Chest X-ray. View position: PA
Patient age: 30
Patient sex: F
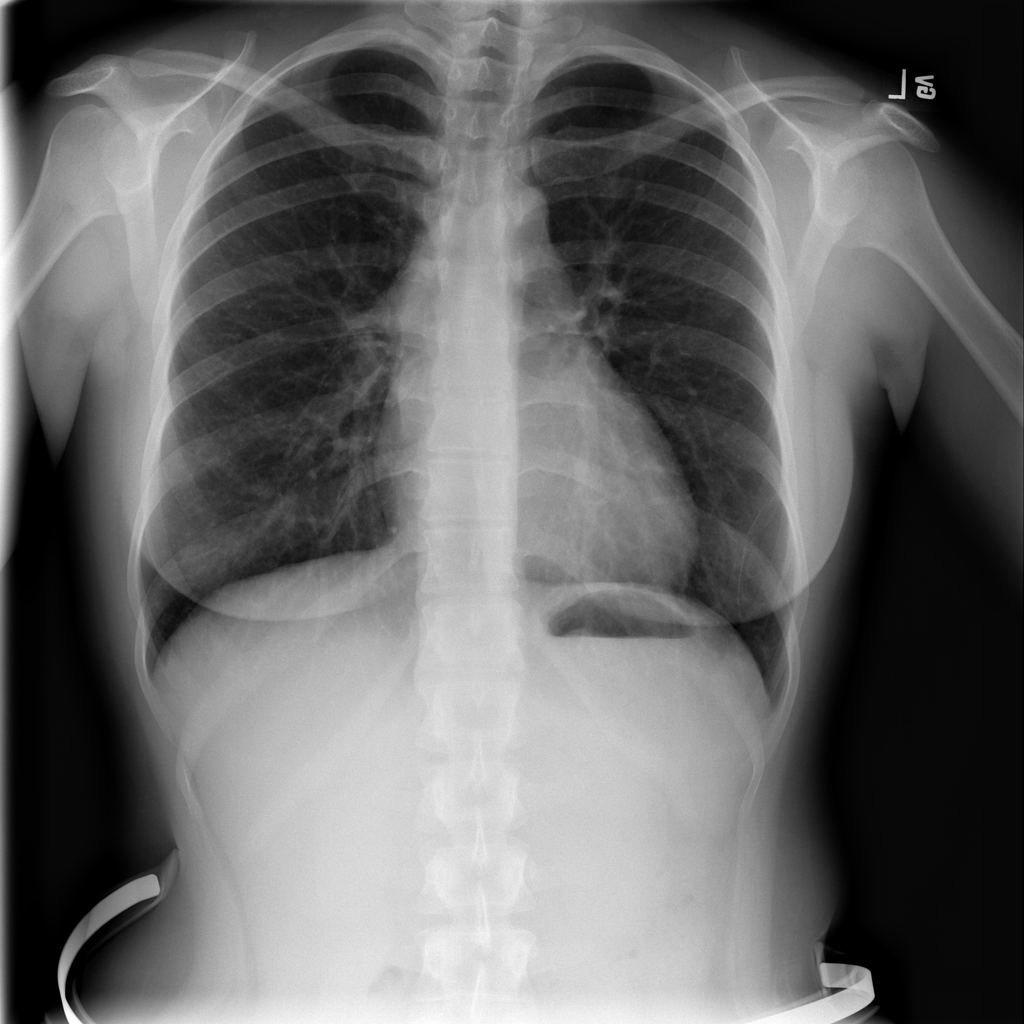
Finding: Pneumothorax